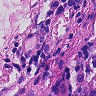
Metastatic tissue present: no